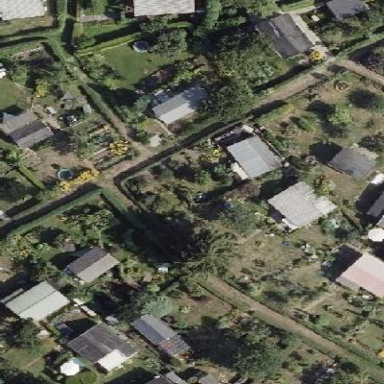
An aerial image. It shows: Plot in the allotments.